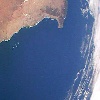
Label: water